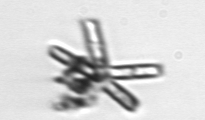
Label: Thalassionema